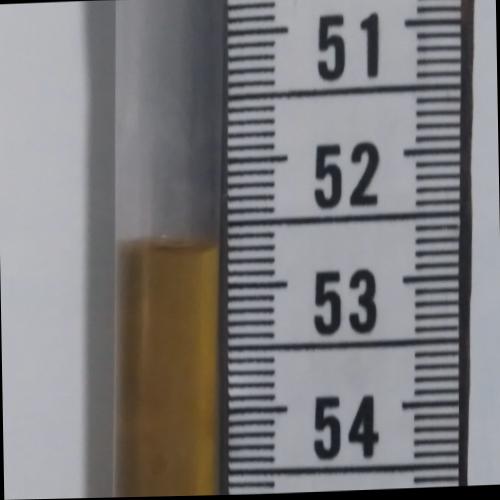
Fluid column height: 52.7 cm